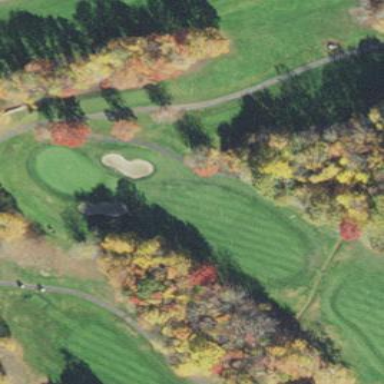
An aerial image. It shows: Scenic golf fairway.